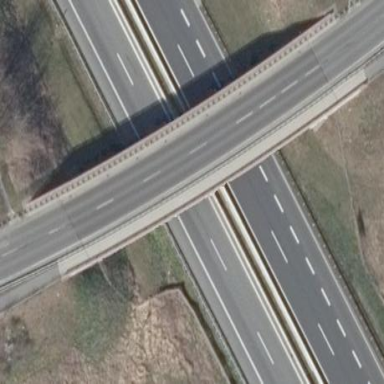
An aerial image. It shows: Beam bridge made by humans.